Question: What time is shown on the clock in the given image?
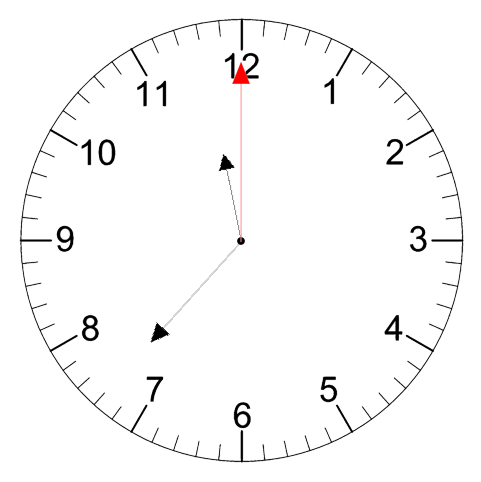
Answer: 11:37:00